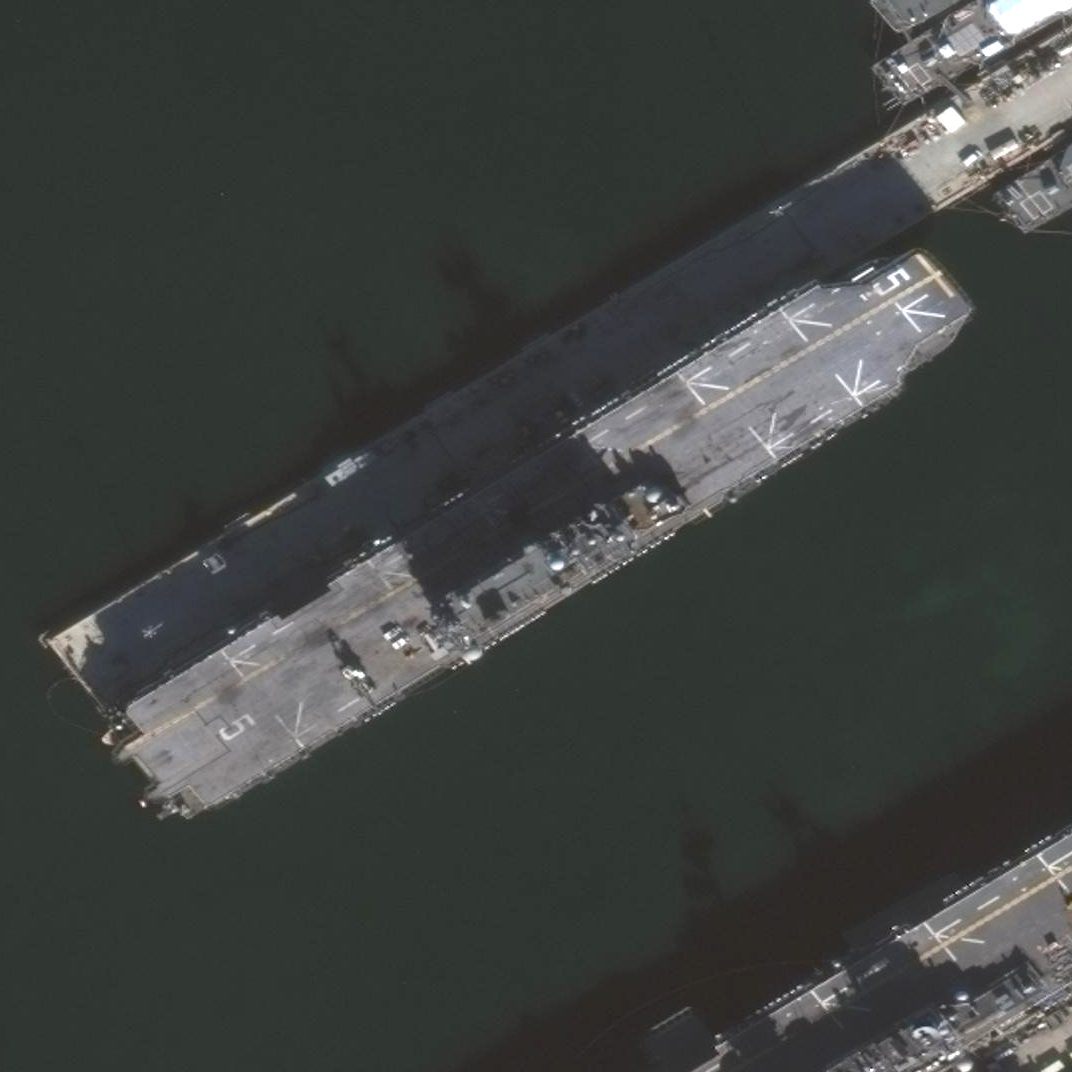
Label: assault